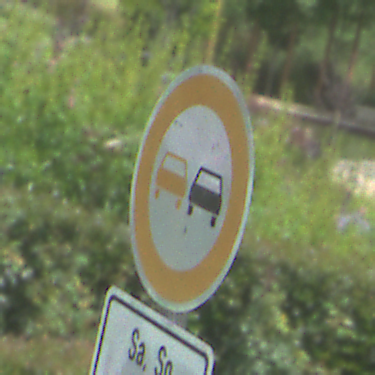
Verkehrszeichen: Ueberholverbot
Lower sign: ZeitangabenMitBeschraenkungAufWochentage9
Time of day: Midday
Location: Outdoor (Nature)
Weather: PartlyCloudy
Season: NotSpecified
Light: Natural